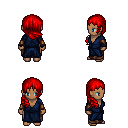
a pixel art fantasy rpg character, female body template, human, dark skin, blue robe, robe skirt, red right-swept hairstyle, cloth bracers, four views (front, back, left, right), 2x2 character sprite sheet, small pixel art, hard edges, no anti-aliasing